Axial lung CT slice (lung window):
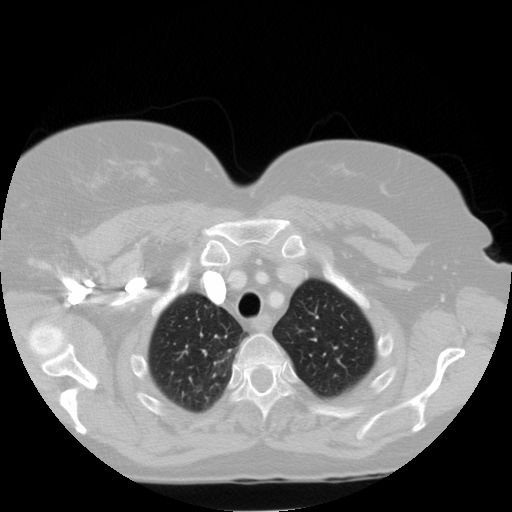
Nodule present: no